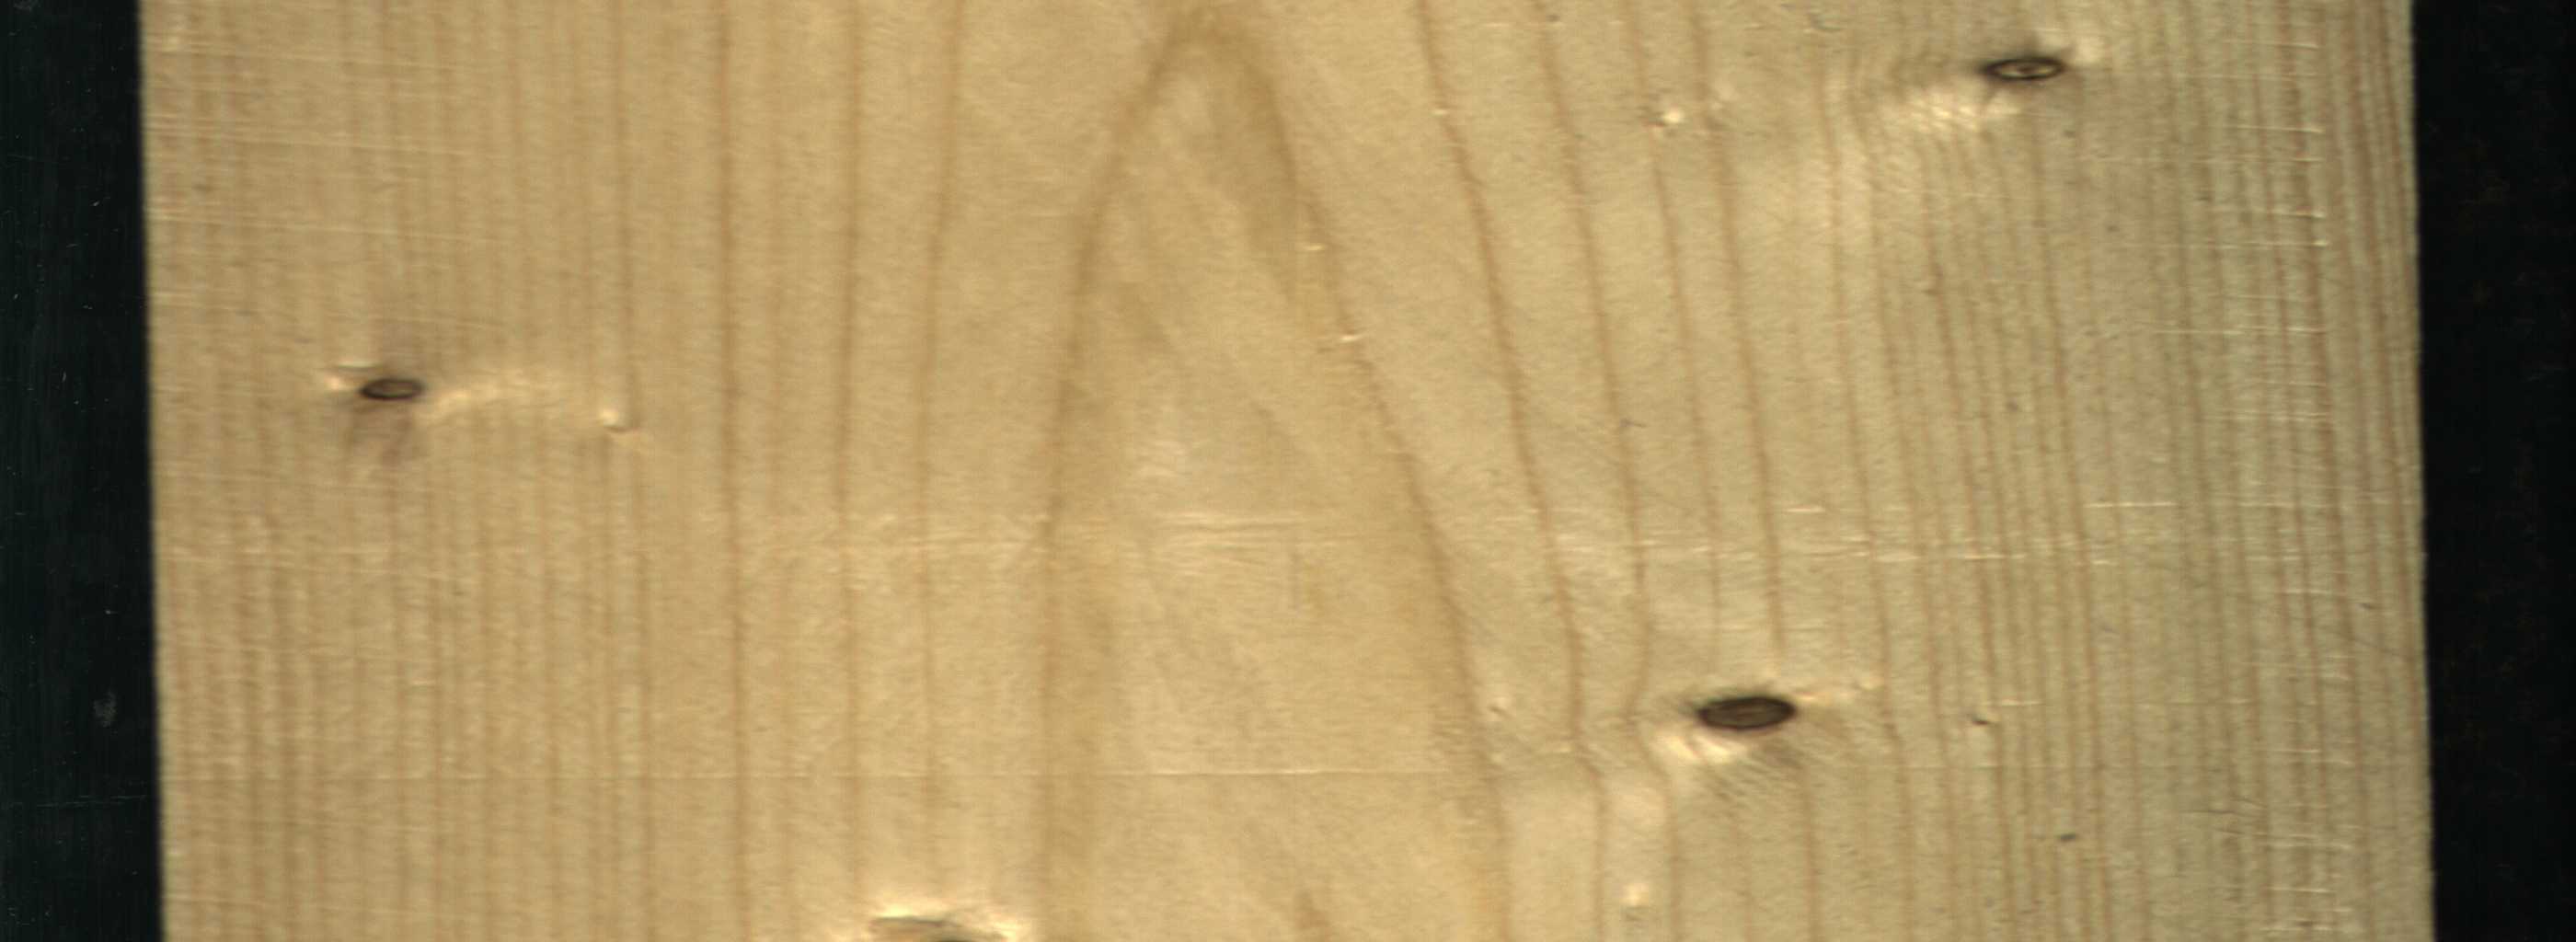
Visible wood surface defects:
Dead_Knot
Dead_Knot
Dead_Knot